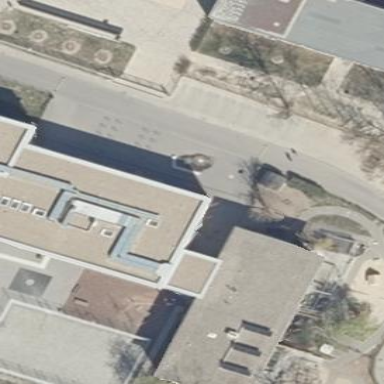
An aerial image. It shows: Kindergarten building.